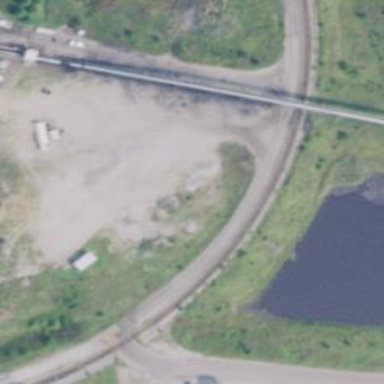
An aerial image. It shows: Railway spur service.